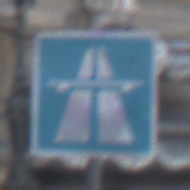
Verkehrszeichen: Autobahn
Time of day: SunriseSunset
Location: Outdoor (Urban)
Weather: PartlyCloudy
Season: NotSpecified
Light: Natural